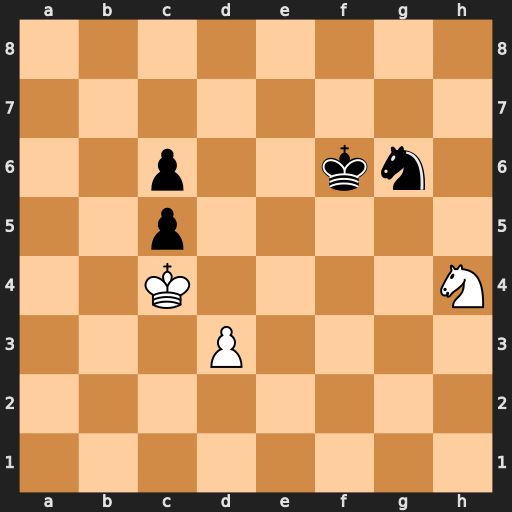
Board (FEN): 8/8/2p2kn1/2p5/2K4N/3P4/8/8
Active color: w
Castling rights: -
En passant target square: -
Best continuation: Nxg6 Kxg6 Kxc5 Kf5 Kxc6 Ke5 Kc5